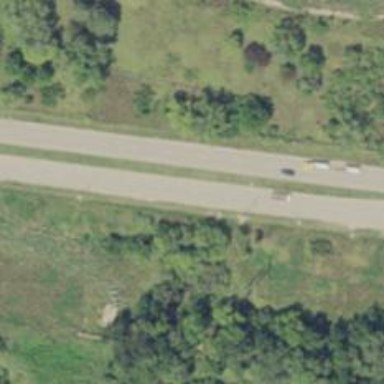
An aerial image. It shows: Primary highway.